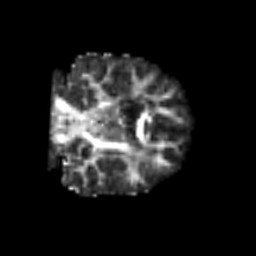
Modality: FA
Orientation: coronal
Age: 60
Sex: male
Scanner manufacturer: siemens
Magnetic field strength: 3 T
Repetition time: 6.1 s
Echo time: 0.101 s